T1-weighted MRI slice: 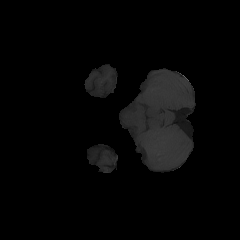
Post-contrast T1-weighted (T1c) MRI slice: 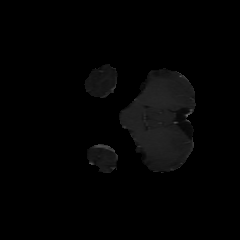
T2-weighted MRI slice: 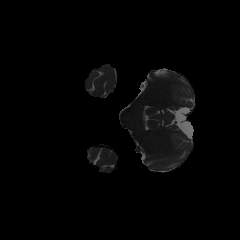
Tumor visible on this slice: no